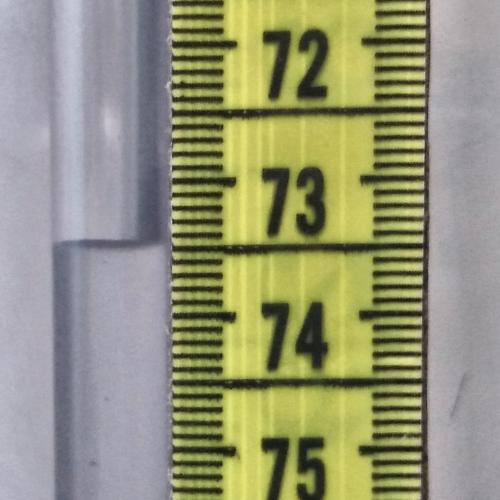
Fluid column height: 73.5 cm